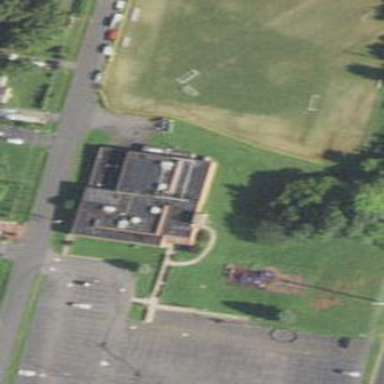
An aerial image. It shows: School building with school amenities.